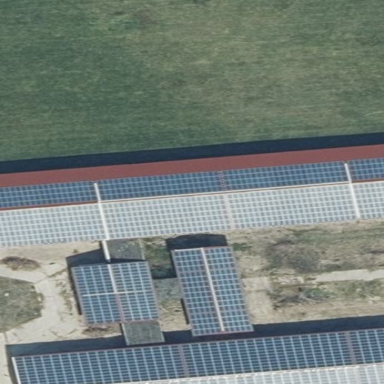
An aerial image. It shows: Solar power generator using photovoltaic panels.